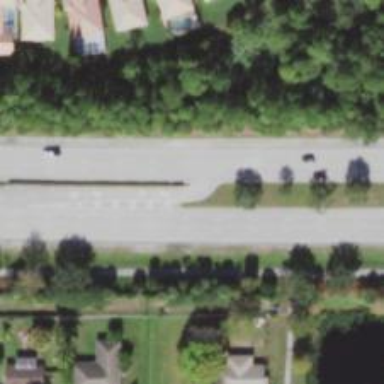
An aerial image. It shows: Secondary link road.